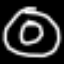
Label: donut